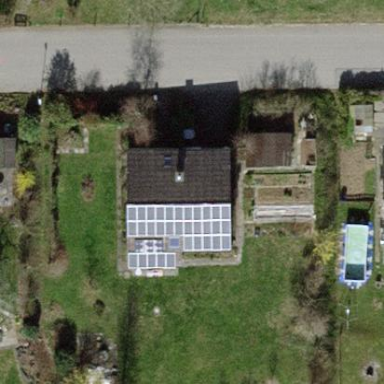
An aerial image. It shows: Gabled roofed house.